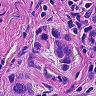
Metastatic tissue present: yes